一年级 · 算术
找规律, 画一画, 填一填。( 3 分)

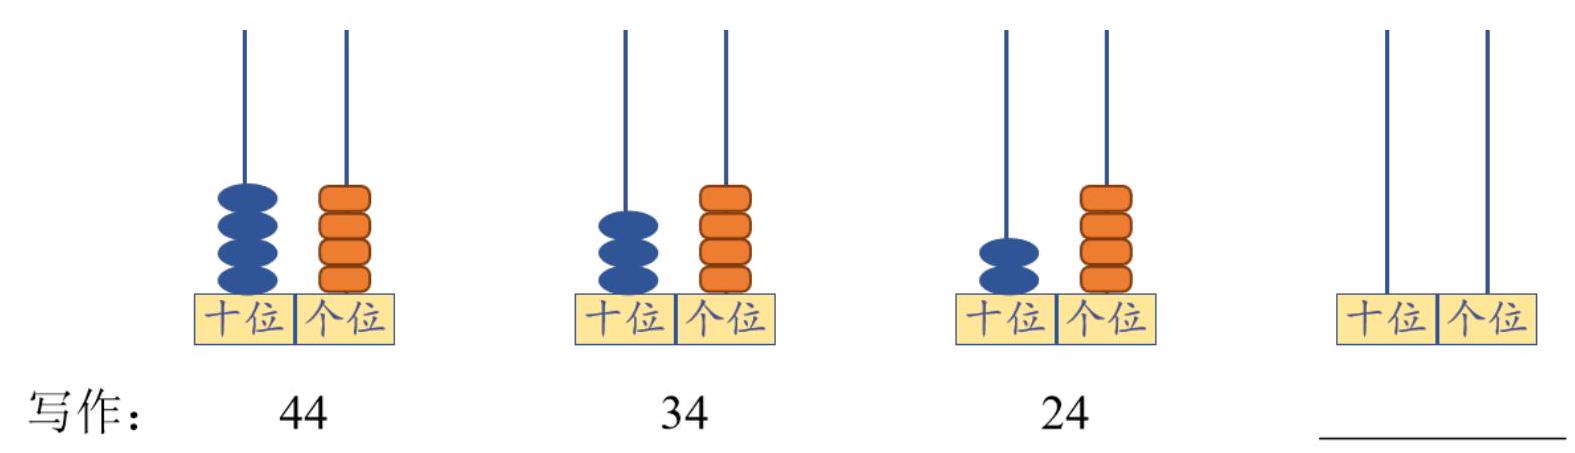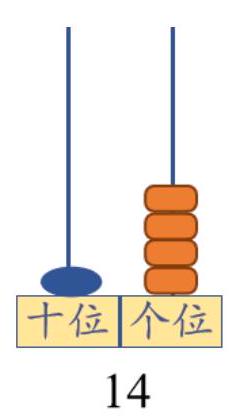
答案: 详解

(2) $)$
(3) $\backslash \quad 7$